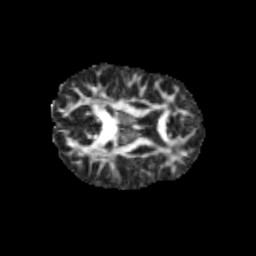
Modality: FA
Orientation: axial
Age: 11
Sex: female
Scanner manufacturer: siemens
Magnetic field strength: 3 T
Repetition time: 3.8 s
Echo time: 0.07 s